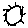
Label: sun